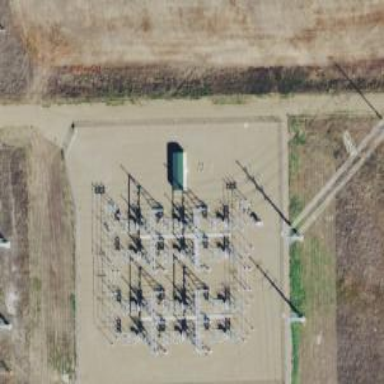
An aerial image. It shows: Transmission substation.